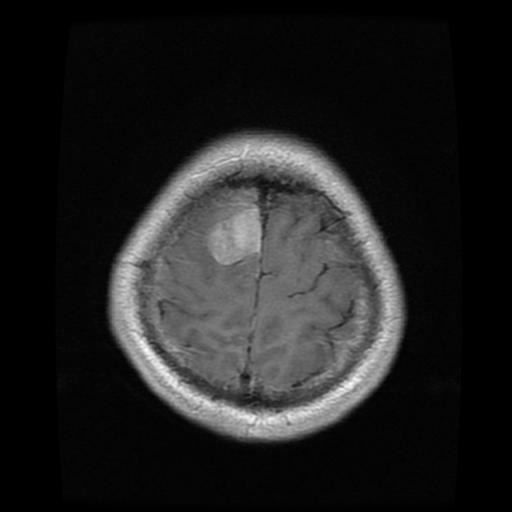
Label: meningioma